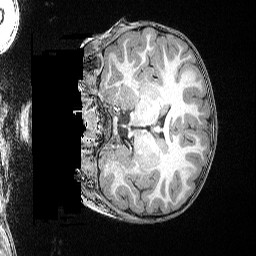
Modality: T1w
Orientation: coronal
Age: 73
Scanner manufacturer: siemens
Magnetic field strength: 3 T
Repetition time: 2.5 s
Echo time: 0.00347 s